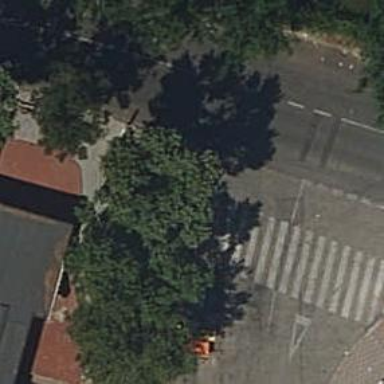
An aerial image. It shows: Footway with marked crossing. The surface is asphalt.